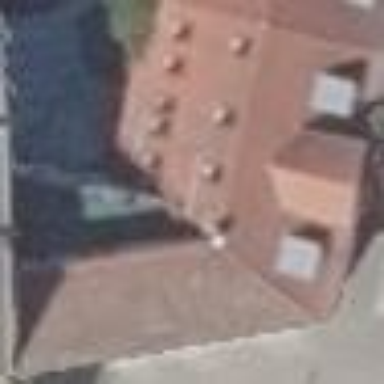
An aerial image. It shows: Historic apartment building with red roof made of roof tiles. The roof has side-hipped shape.